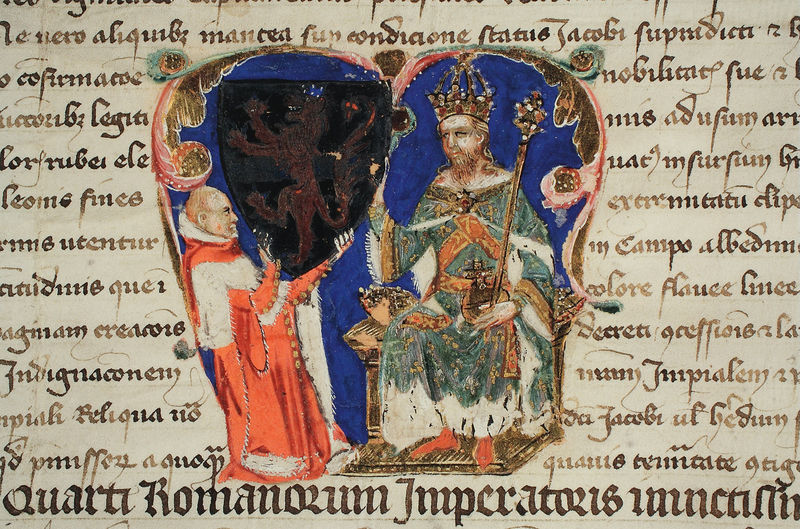
Titel: Urkunde der Adelsverleihung an Jacopo di Santa Croce
Institution: Venedig, Fondazione Girogio Cini
Schlagwörter: blau, gott, weiß, grün, schwarz, rot, bibel, pelz, krone, schrift, kaiser, könig, papst, detail, schild, buch, seite, buchseite, wappen, krönung, löwe, filigran, zepter, evangeliar, zobel, romanum, quarta, obel